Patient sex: M
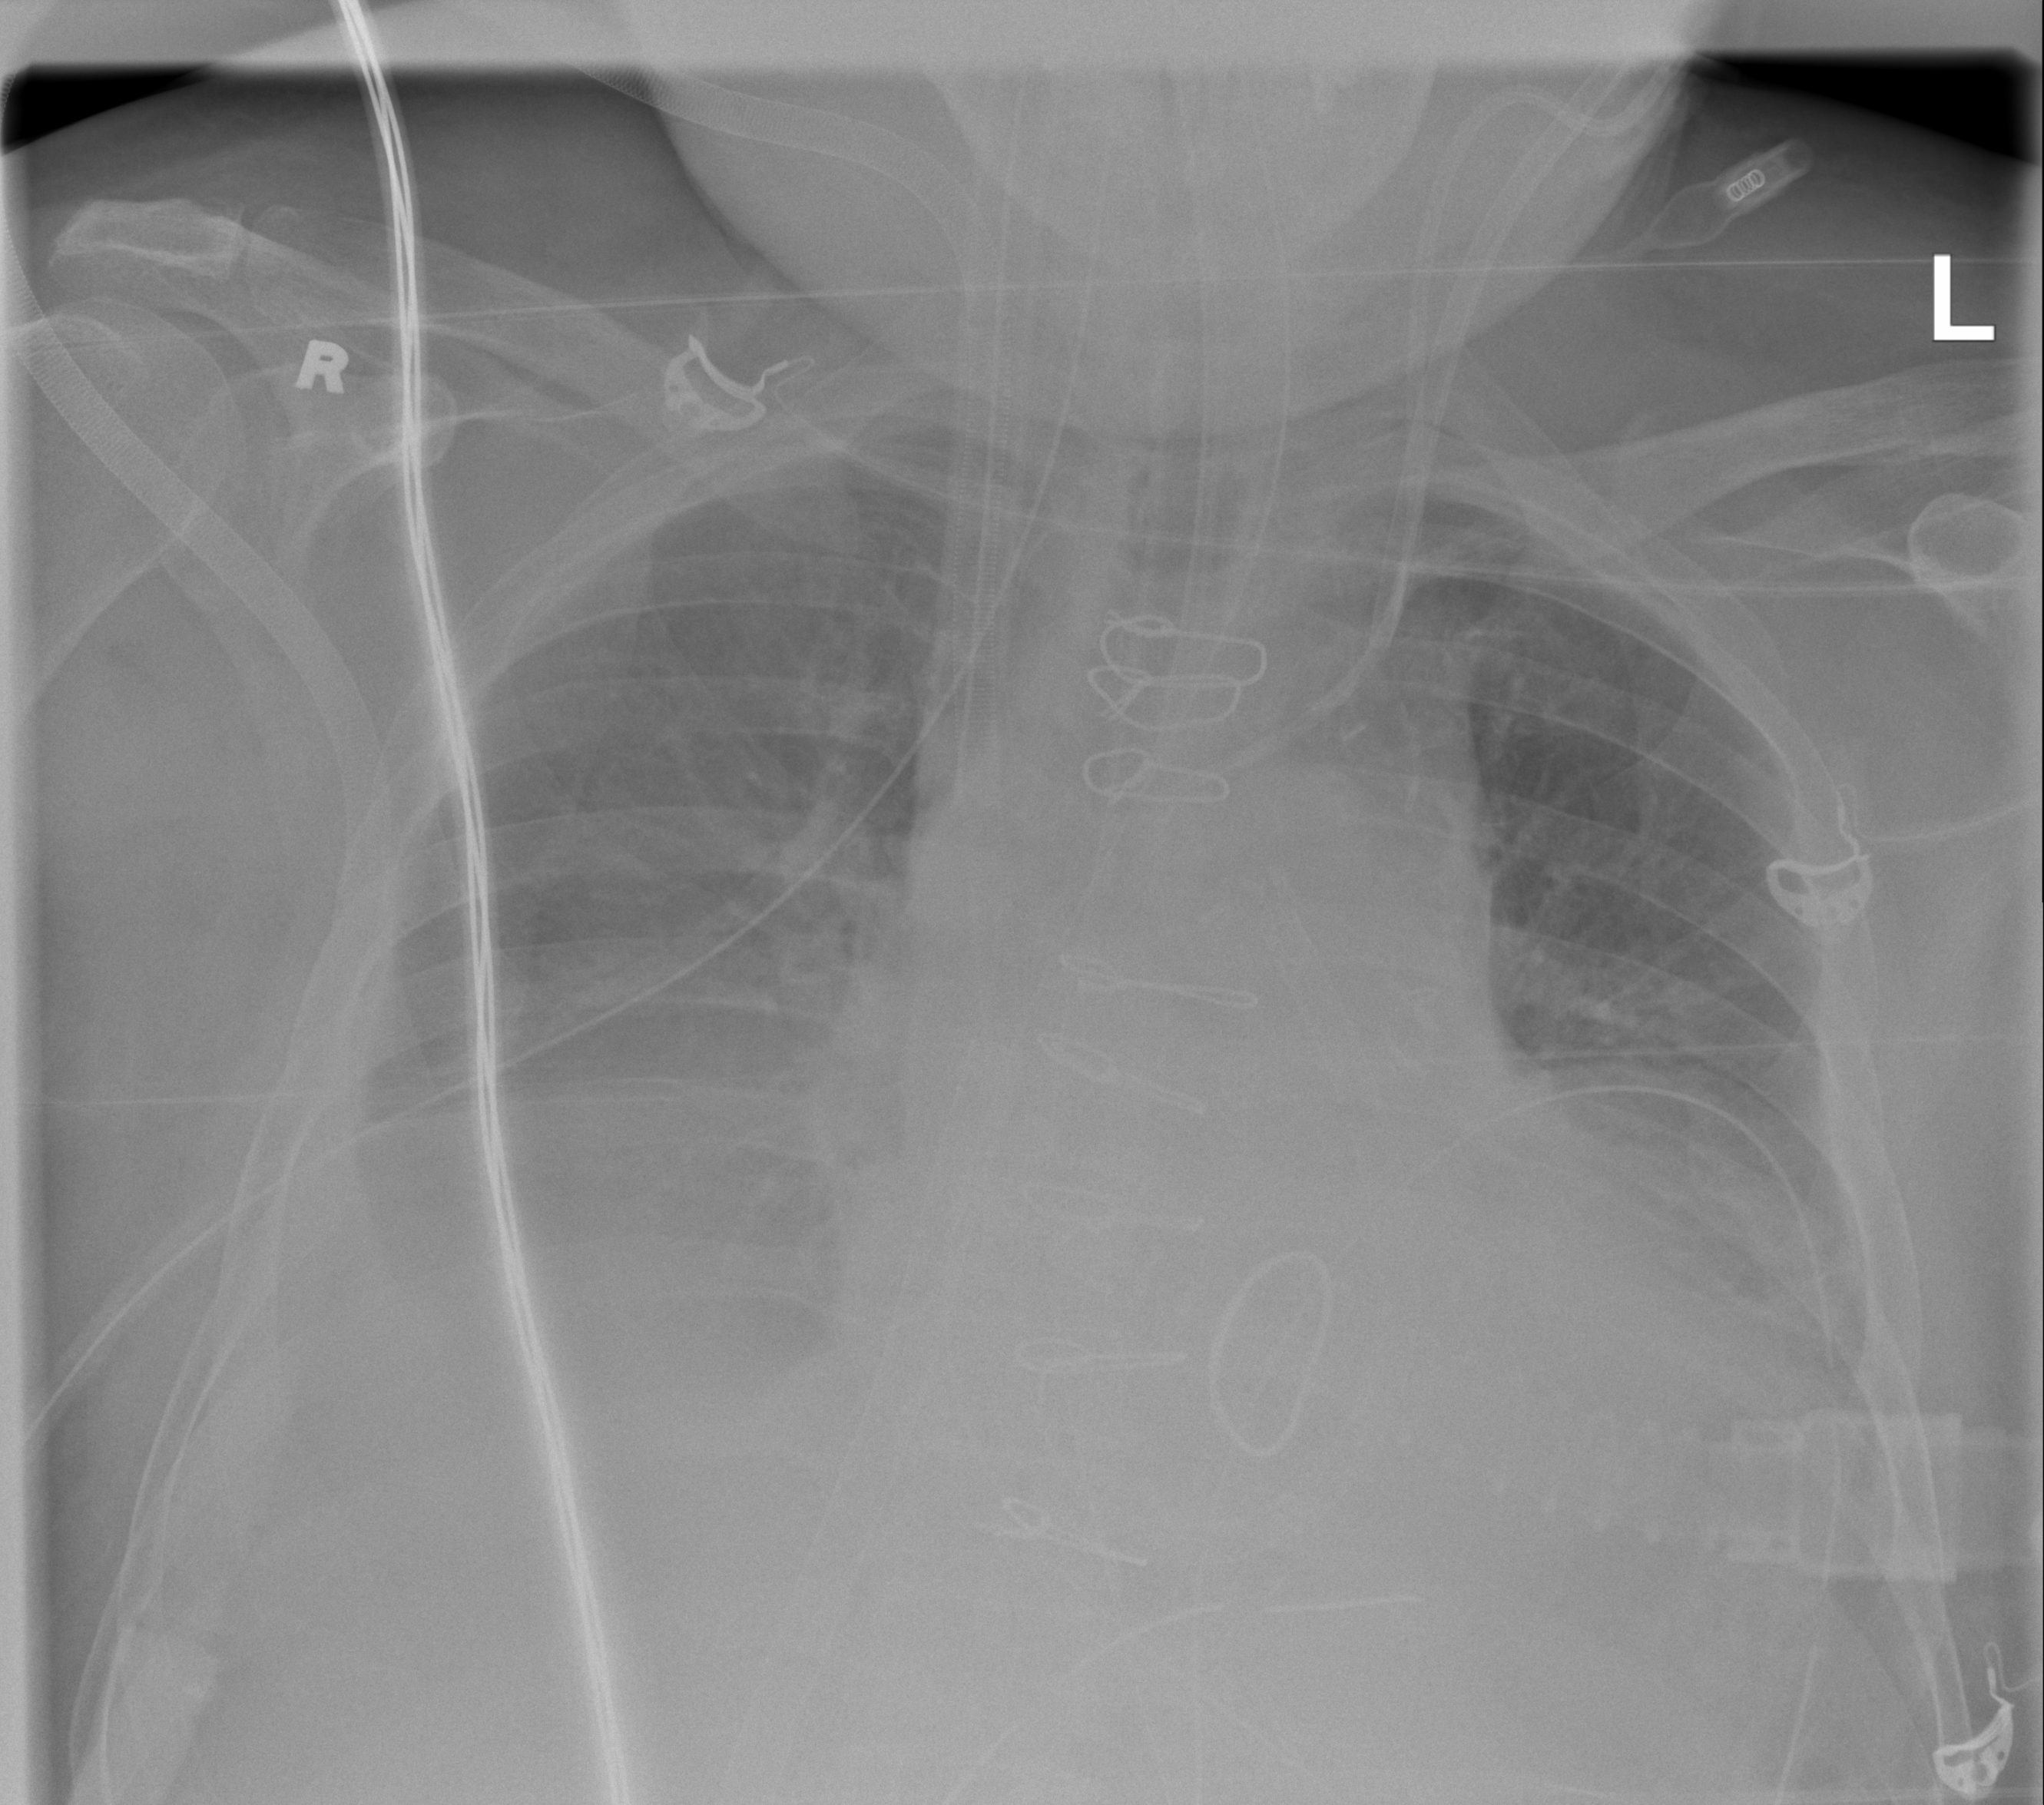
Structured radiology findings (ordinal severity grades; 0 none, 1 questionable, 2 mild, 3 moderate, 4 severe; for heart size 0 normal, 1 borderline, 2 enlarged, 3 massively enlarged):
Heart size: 2
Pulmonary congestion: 2
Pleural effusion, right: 3
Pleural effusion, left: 3
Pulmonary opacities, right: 2
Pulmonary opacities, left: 2
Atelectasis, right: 2
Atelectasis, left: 2